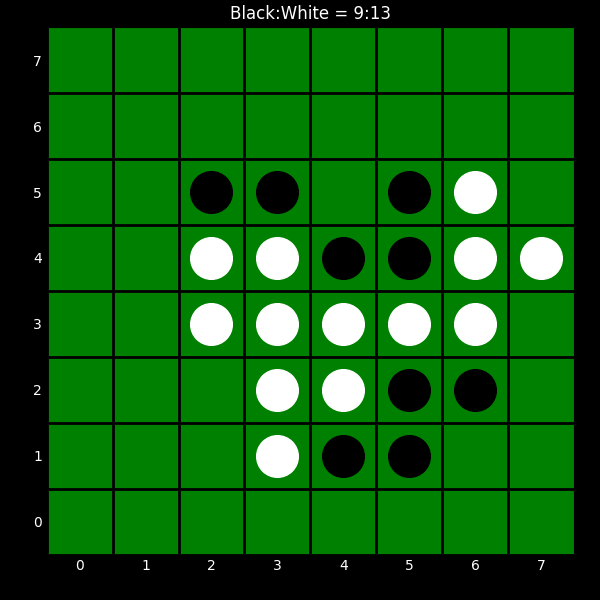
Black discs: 9
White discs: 13